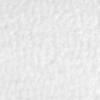
Label: no_change